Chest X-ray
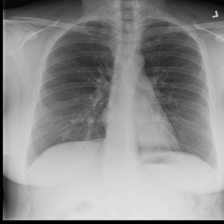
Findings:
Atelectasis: negative
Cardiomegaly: negative
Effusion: negative
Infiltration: negative
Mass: negative
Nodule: negative
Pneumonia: negative
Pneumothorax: negative
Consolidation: negative
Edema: negative
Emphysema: negative
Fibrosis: negative
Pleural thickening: negative
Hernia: negative